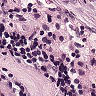
Metastatic tissue present: no